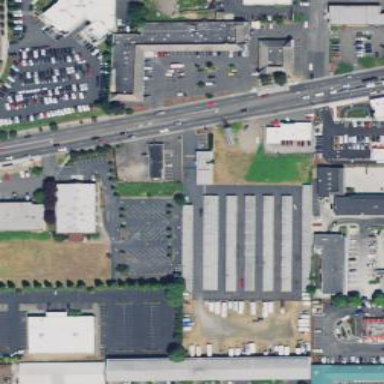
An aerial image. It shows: Commercial area with storage rental shop.